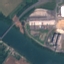
Land use / land cover: River